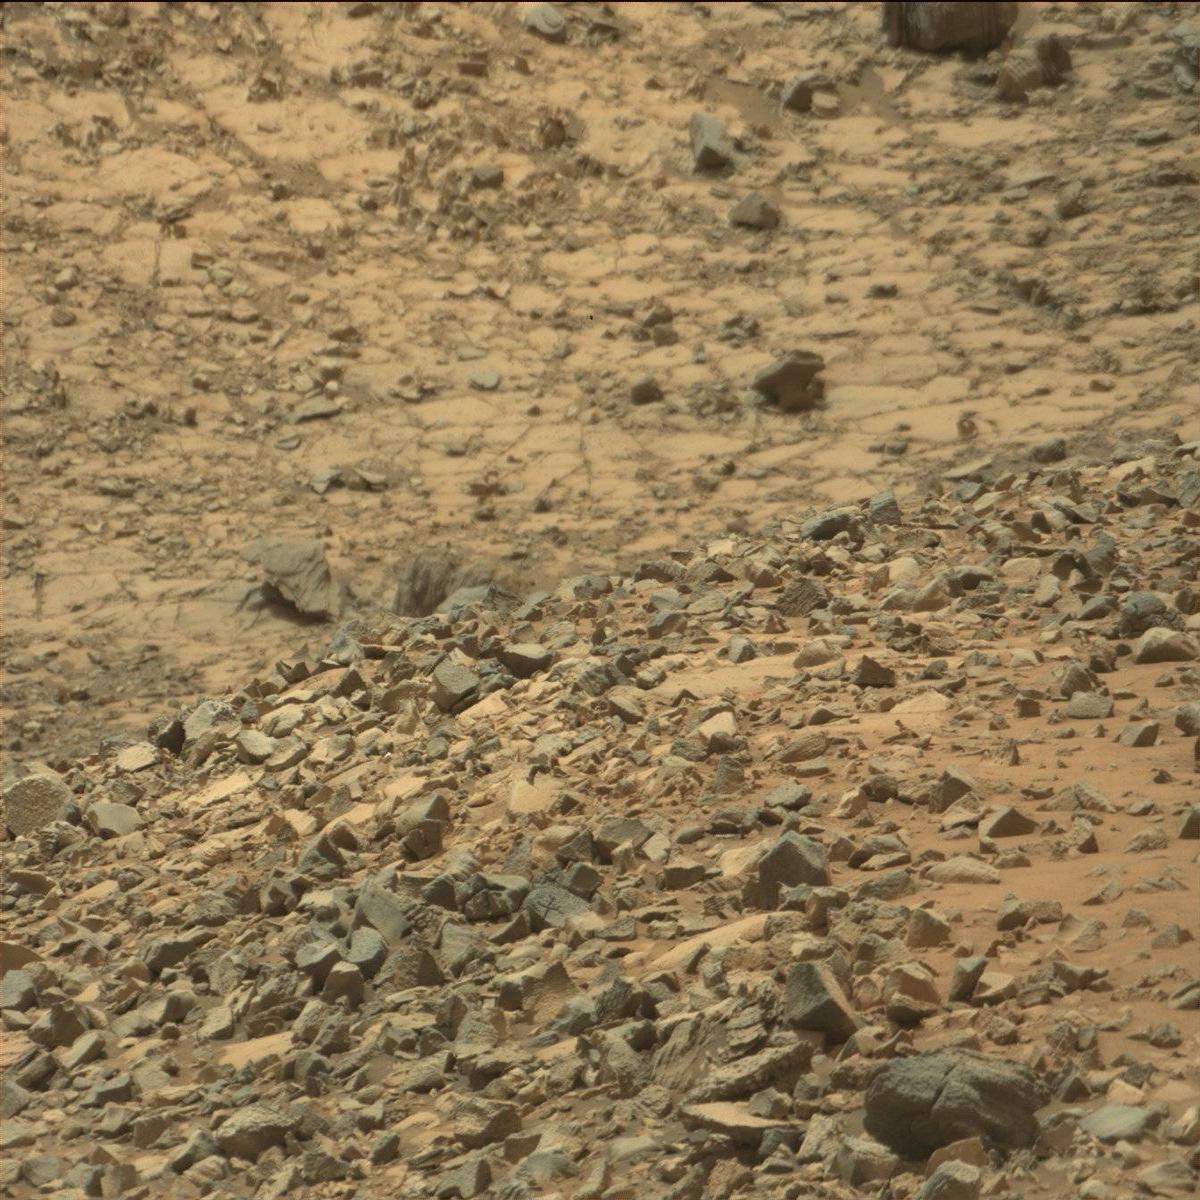
Terrain classes present: Bedrock, Rock, Sand / Soil